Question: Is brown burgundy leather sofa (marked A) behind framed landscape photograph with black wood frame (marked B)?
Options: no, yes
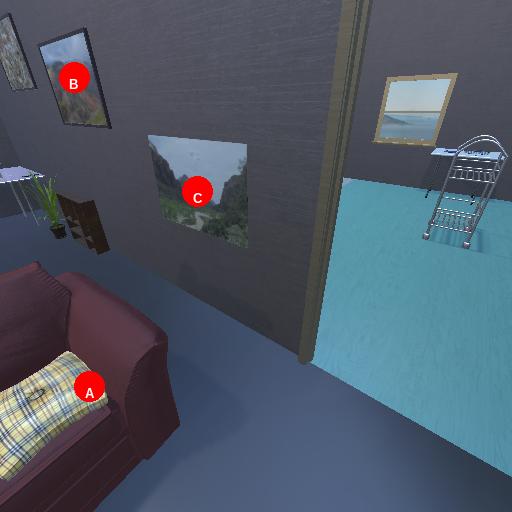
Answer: no